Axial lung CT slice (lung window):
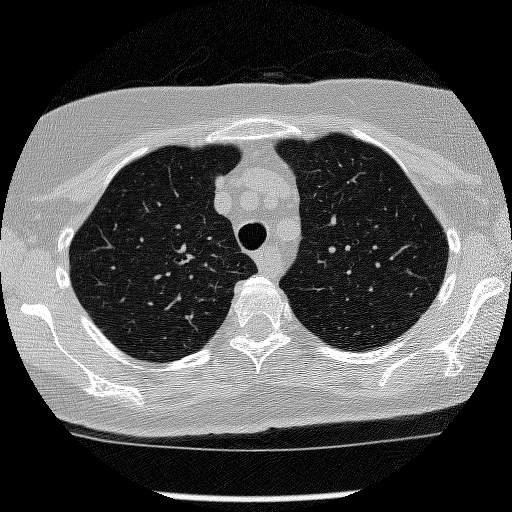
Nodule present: no